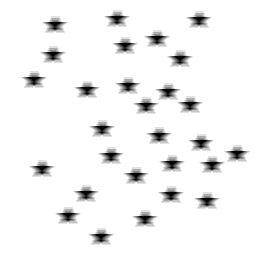
Squares: 0
Triangles: 0
Stars: 28
Total shapes: 28